Field crop: maize
Growth stage: 2
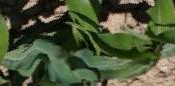
Species: maize